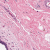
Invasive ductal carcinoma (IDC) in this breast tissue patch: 0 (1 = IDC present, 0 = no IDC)